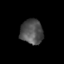
Tissue: skin
Cell type: Epithelial cells
Senescence score: 0.287
Nuclear area (px): 547
Mean DAPI intensity: 80.455